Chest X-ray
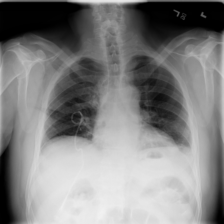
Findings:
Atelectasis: negative
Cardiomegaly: negative
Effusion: negative
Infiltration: negative
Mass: negative
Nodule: negative
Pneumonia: negative
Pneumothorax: positive
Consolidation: negative
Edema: negative
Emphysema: negative
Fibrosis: negative
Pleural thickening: negative
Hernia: negative